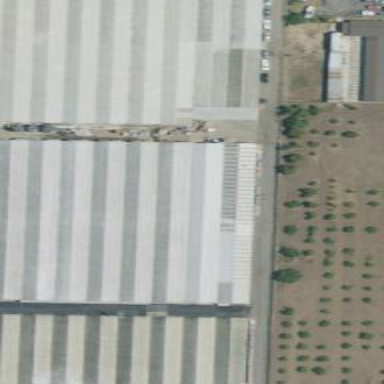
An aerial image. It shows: Greenhouse.